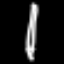
Label: pencil